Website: lowes
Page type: payment
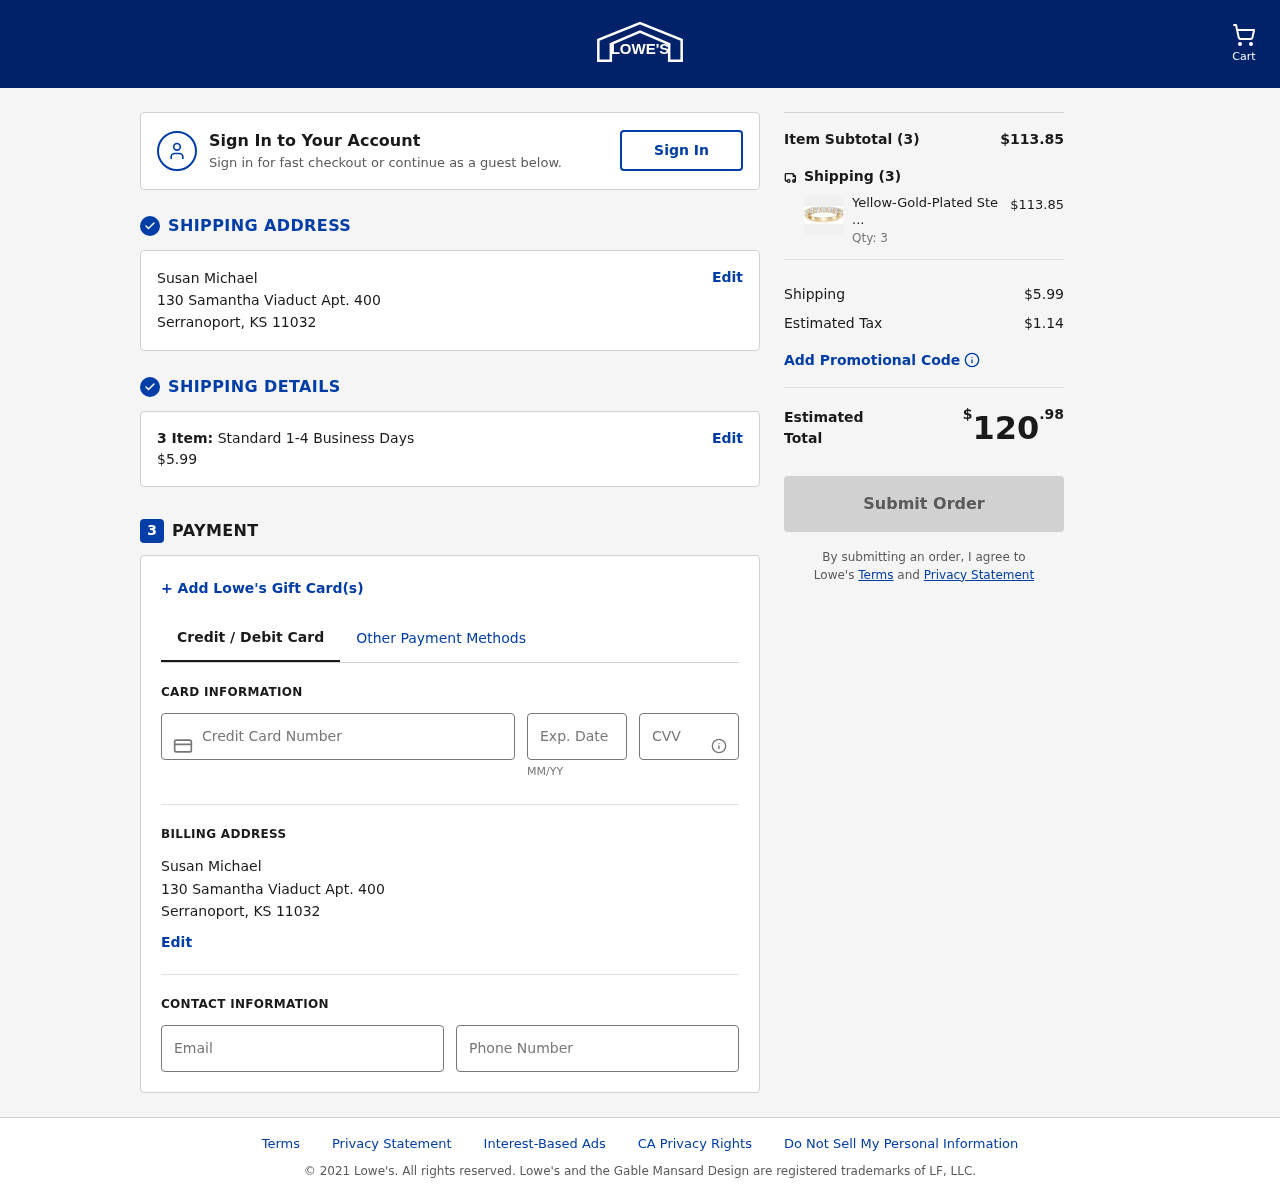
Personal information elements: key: PII_CARD_CVV
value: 273
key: PII_CARD_EXPIRY
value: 07/30
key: PII_CARD_NUMBER
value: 6575 3137 2589 6392
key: PII_CITY
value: Serranoport
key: PII_EMAIL
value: susanmichael@hotmail.com
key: PII_FULLNAME
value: Susan Michael
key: PII_PHONE
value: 7116507774
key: PII_POSTCODE
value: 11032
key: PII_STATE_ABBR
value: KS
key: PII_STREET
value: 130 Samantha Viaduct Apt. 400
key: PII_FULLNAME2
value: Susan Michael
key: PII_CITY2
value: Serranoport
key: PII_STATE_ABBR2
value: KS
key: PII_POSTCODE_FULL
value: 11032
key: PII_POSTCODE_NUMERIC
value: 11032
Product elements: key: PRODUCT1_NAME
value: Yellow-Gold-Plated Sterling Silver 7-Stone Ring made with Swarovski Zirconia (1 cttw), Size 7
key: PRODUCT1_PRICE
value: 37.95
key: PRODUCT1_QUANTITY
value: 3
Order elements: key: ORDER_NUM_ITEMS
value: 3
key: ORDER_SHIPPING_COST
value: $5.99
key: ORDER_NUM_ITEMS2
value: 3
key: ORDER_SUBTOTAL
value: $113.85
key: ORDER_NUM_ITEMS3
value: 3
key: ORDER_SHIPPING_COST2
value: $5.99
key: ORDER_TAX
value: $1.14
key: ORDER_TOTAL
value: $120.98